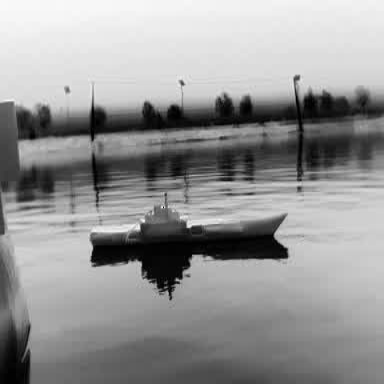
There is a warship in the infrared image.